Question: So, I have integrated keycloak API endpoints in my Symfony project..
Regarding <URL> we have added 'not username' policy to test on creating new user within the app.
Idea is to delcare specific method with defined endpoint which will do this.
I was checking the documentation and could not find any endpoint that can check for password policy rules --> <URL>
Idea for it:
'''
$options = [
'headers' => $this->getAuthJsonHeaders()
];
try {
$endpoint = sprintf('auth/admin/realms/%s/', $this->realm);
$response = $this->request('GET', $endpoint, $options);
return $response;
} catch (\Exception $e) {
$this->exception('Can't reset user password on Keycloak. ' . $e->getMessage());
}
'''
This is what I get:

when dumping results
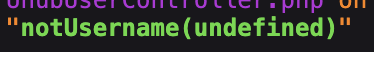
Answer: To get the list of the 'password policies' being used by the Realm, you should call the following endpoint:
'''
GET <KEYCLOAK_HOST>/auth/admin/realms/<YOUR_REALM>
'''
from the 'JSON' response extract the field:
'''
passwordPolicy
'''
which for instance if you have set 'Minimum length to 12' and 'Hashing Iterations to 27500' the 'passwordPolicy' would be '"length(12) and hashIterations(27500)"'